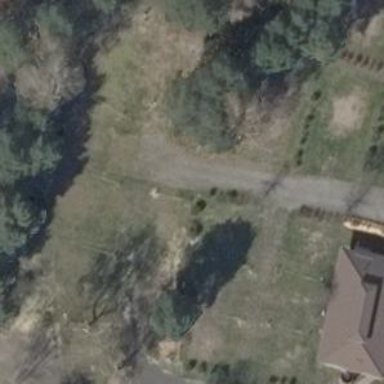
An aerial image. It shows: Gravel driveway for service vehicles.